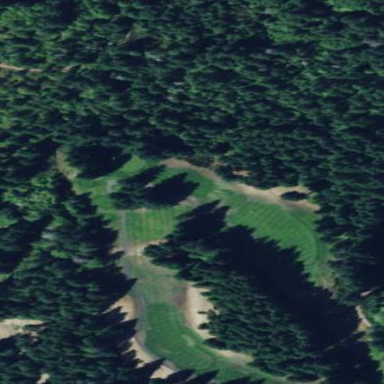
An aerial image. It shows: Golf course.